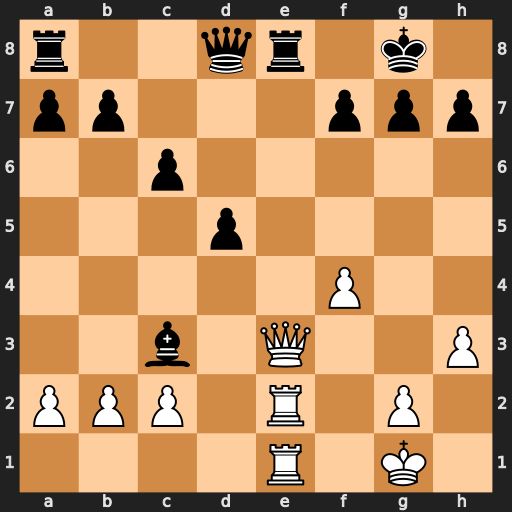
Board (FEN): r2qr1k1/pp3ppp/2p5/3p4/5P2/2b1Q2P/PPP1R1P1/4R1K1
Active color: w
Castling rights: -
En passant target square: -
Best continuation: Qxe8+ Qxe8 Rxe8+ Rxe8 Rxe8#